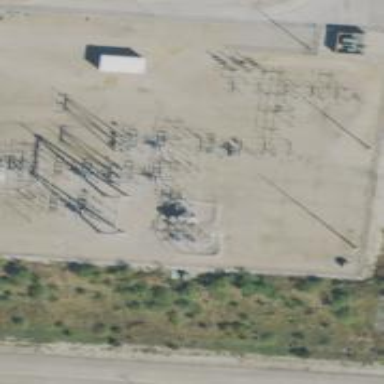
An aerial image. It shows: Switch for power supply.